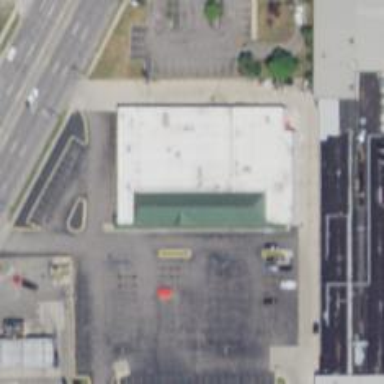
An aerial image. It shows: Supermarket.